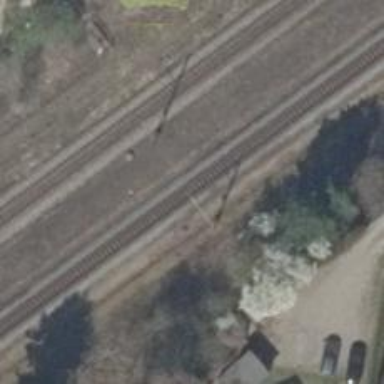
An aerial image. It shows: Milestone along the railway track with catenary mast.